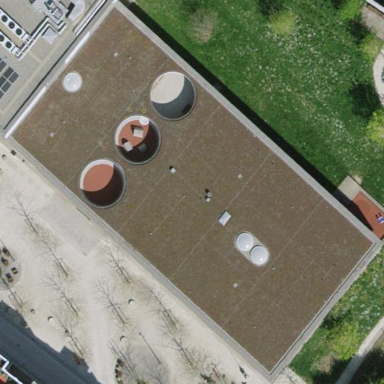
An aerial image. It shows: Kindergarten building.